Field crop: maize
Growth stage: 2
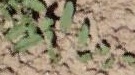
Species: convolvulus